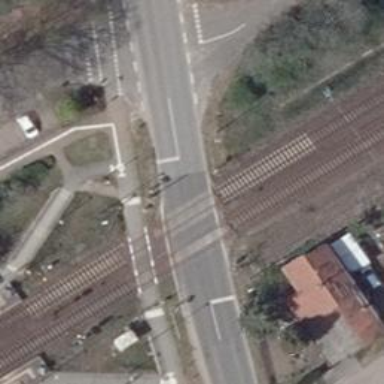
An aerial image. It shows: Level crossing with both lights and saltire in place.